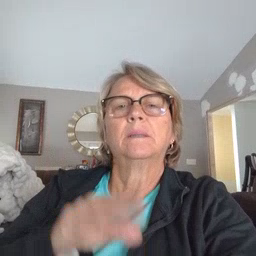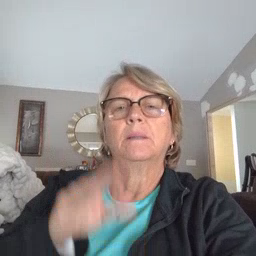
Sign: morning